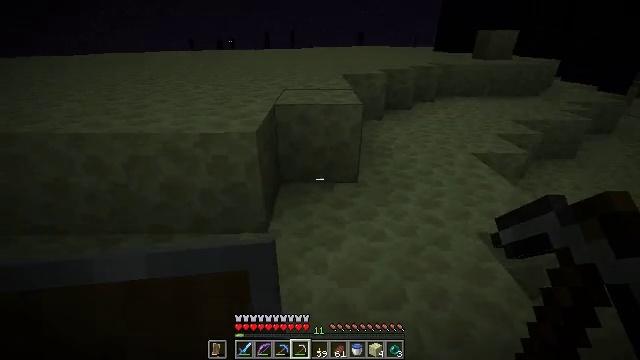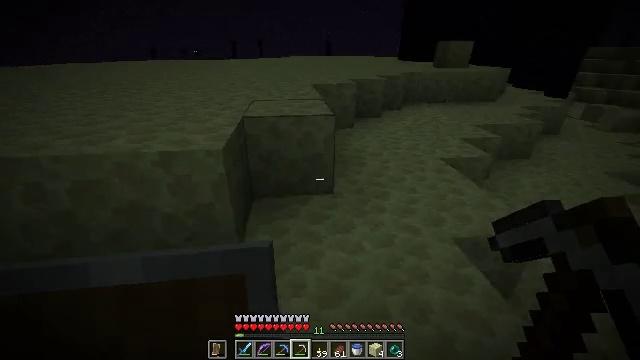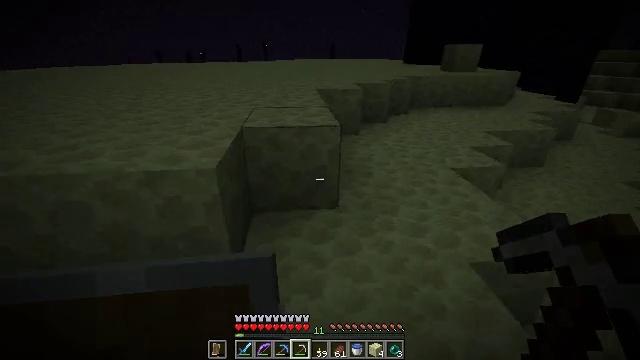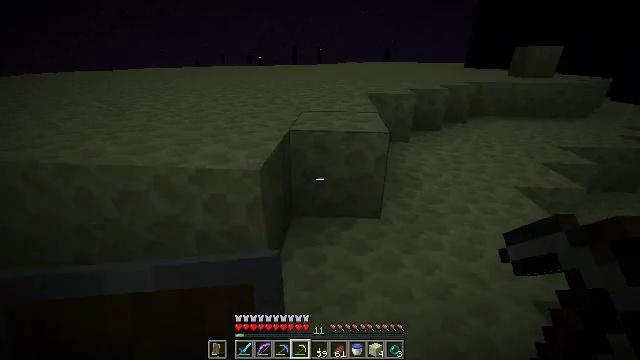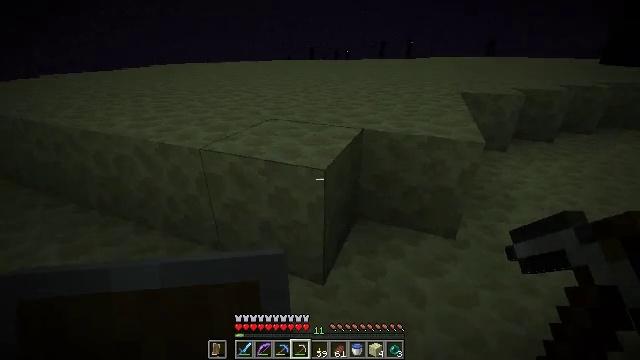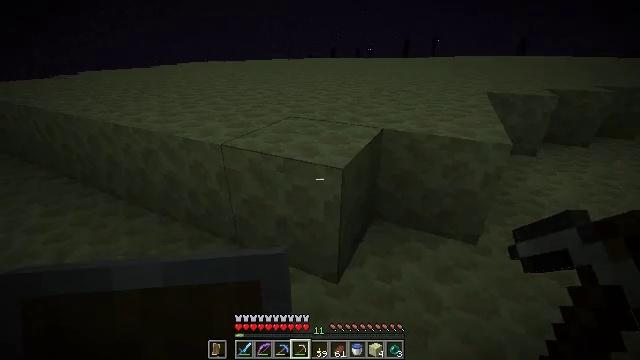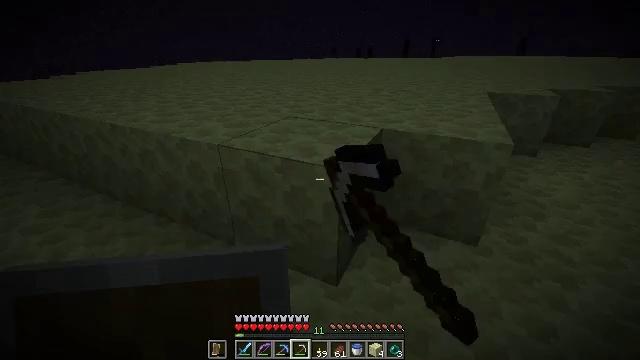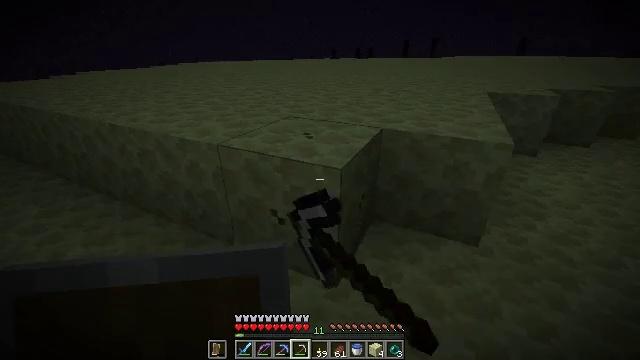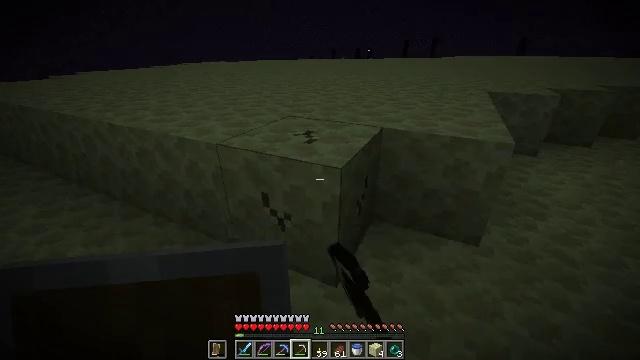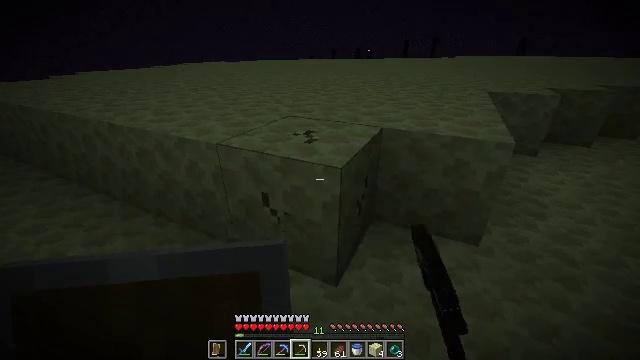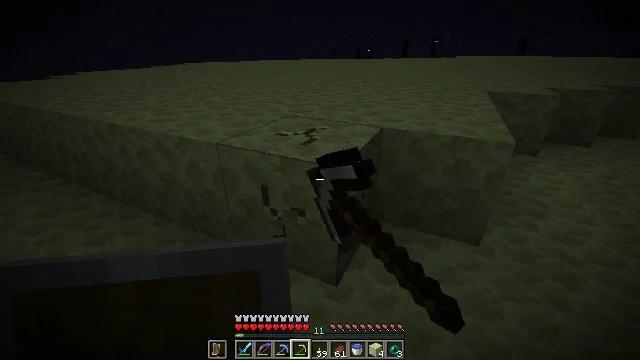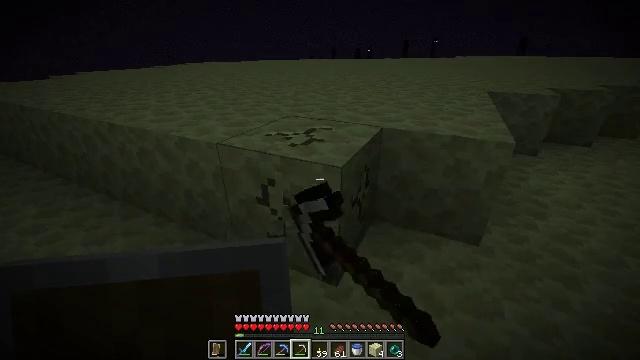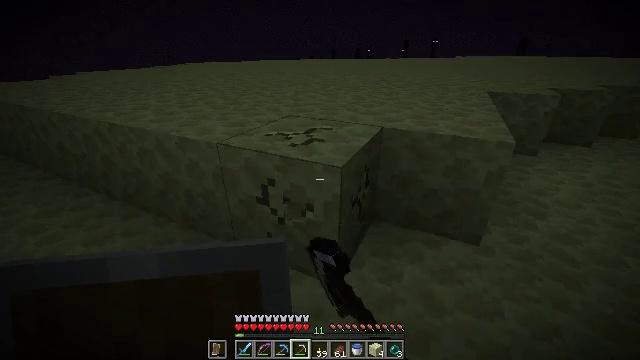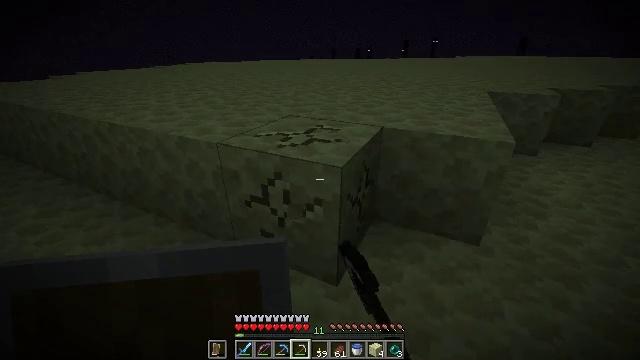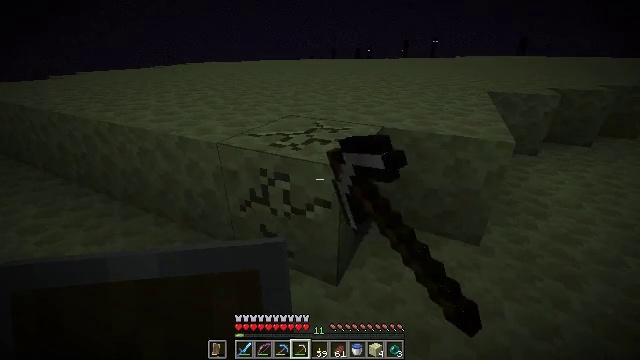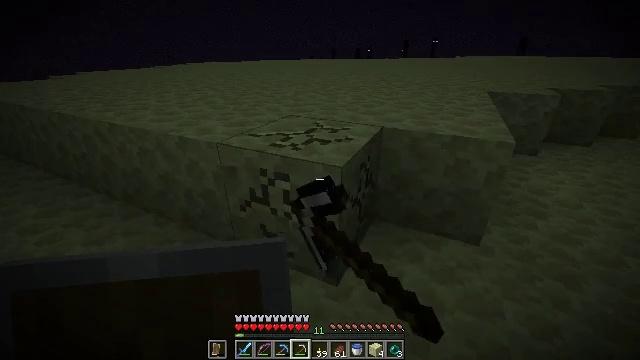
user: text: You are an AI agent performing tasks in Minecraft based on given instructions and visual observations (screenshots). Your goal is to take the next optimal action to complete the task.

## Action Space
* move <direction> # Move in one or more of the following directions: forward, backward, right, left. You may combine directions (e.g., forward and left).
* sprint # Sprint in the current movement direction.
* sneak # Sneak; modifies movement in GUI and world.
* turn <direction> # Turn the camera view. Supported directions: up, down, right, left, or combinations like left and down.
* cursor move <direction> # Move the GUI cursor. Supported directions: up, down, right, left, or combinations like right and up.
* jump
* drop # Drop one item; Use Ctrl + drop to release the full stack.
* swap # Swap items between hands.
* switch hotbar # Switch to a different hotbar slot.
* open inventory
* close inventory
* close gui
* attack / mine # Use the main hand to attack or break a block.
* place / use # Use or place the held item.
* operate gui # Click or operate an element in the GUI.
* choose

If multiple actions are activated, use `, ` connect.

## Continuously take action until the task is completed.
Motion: motion action
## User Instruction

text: Mine the end stone in the End dimension.
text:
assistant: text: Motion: move forward, turn right and up
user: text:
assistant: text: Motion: move forward
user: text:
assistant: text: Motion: turn left
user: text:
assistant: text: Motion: turn left and down
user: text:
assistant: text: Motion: turn left, attack / mine
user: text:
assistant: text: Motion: attack / mine
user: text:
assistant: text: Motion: attack / mine
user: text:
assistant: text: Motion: attack / mine
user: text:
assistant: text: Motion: attack / mine
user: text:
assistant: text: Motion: attack / mine
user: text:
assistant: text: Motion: attack / mine
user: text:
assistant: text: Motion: attack / mine
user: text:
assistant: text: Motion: attack / mine
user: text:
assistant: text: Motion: attack / mine
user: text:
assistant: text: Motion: attack / mine
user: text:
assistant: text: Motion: attack / mine
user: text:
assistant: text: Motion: attack / mine
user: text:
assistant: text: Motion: attack / mine
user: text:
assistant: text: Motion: attack / mine
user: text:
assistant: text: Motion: attack / mine
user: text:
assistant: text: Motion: attack / mine
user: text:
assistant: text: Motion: turn right, attack / mine
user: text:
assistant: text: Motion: turn right, attack / mine
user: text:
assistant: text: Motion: turn right, attack / mine
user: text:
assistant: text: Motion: turn right, attack / mine
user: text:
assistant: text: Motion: move forward, turn right and up, attack / mine
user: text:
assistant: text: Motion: move forward, attack / mine
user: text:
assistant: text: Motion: move forward, attack / mine
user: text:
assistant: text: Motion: attack / mine
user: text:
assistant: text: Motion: attack / mine